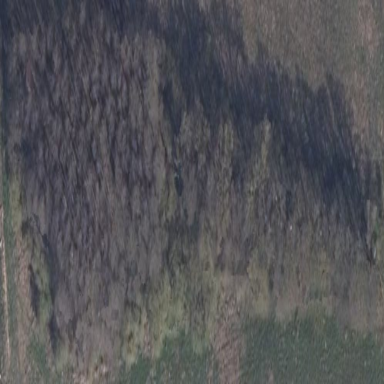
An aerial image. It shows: Forest area.